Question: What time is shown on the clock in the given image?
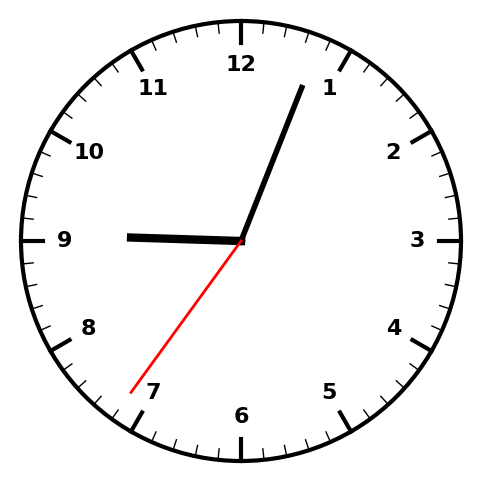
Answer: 09:03:36